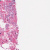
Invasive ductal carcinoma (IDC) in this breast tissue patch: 0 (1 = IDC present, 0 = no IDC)